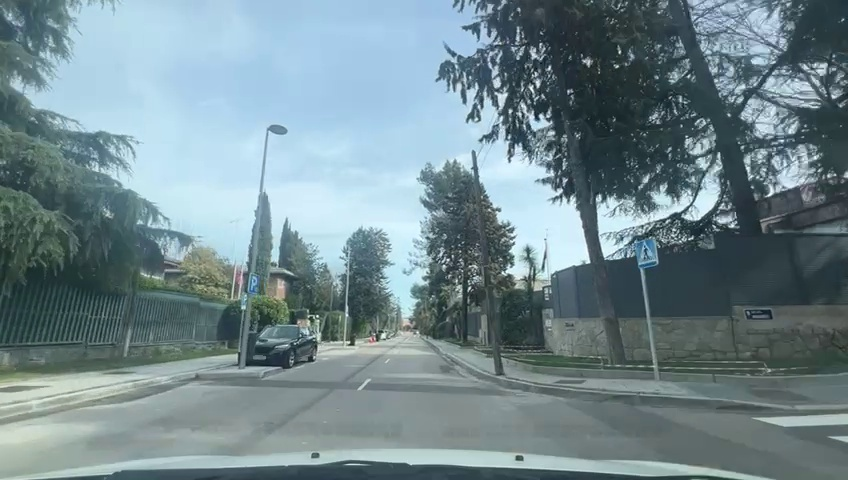
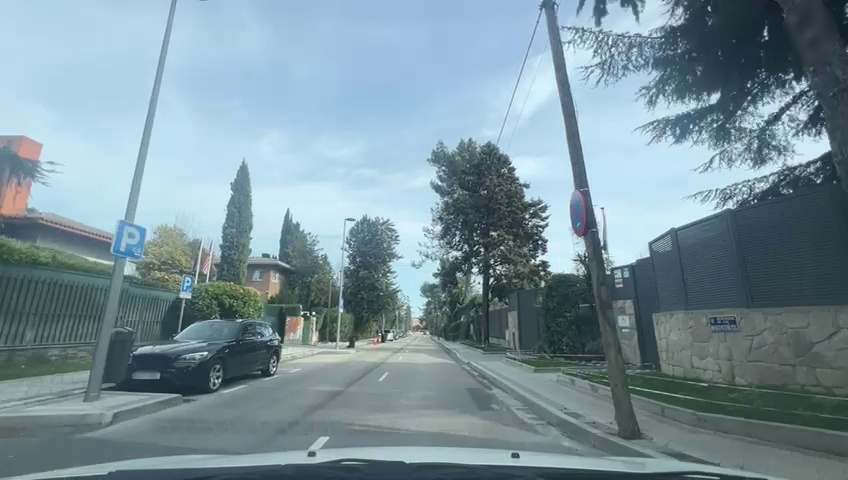
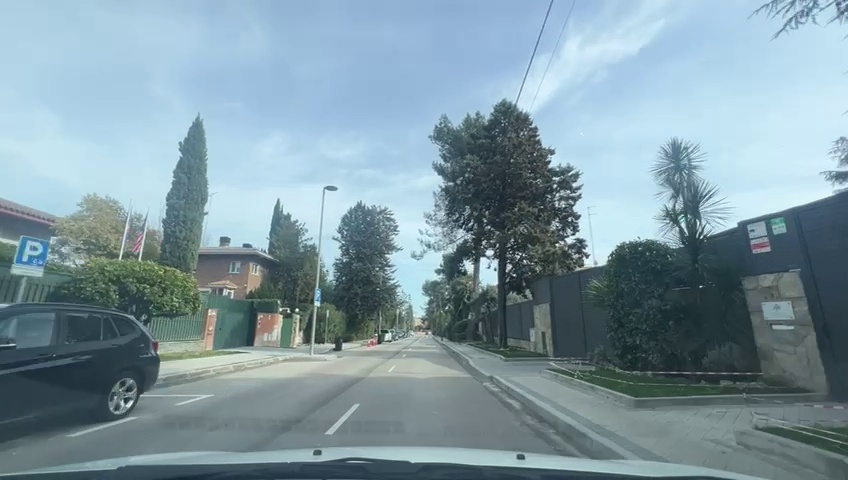
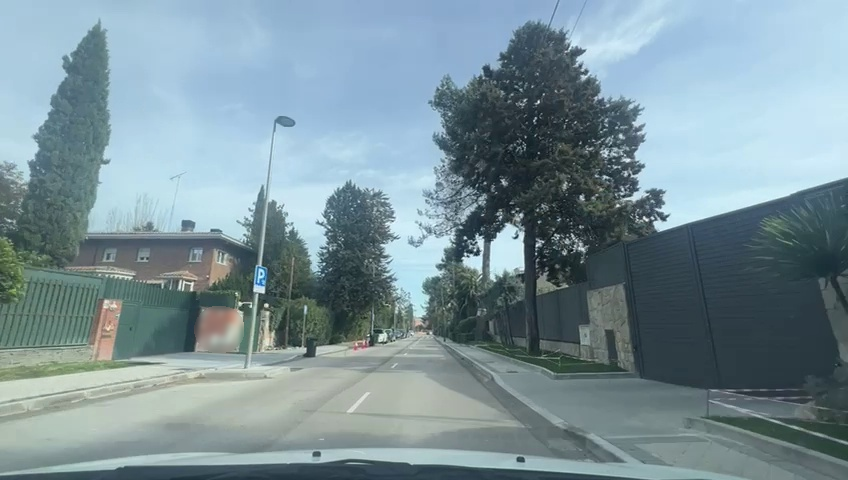
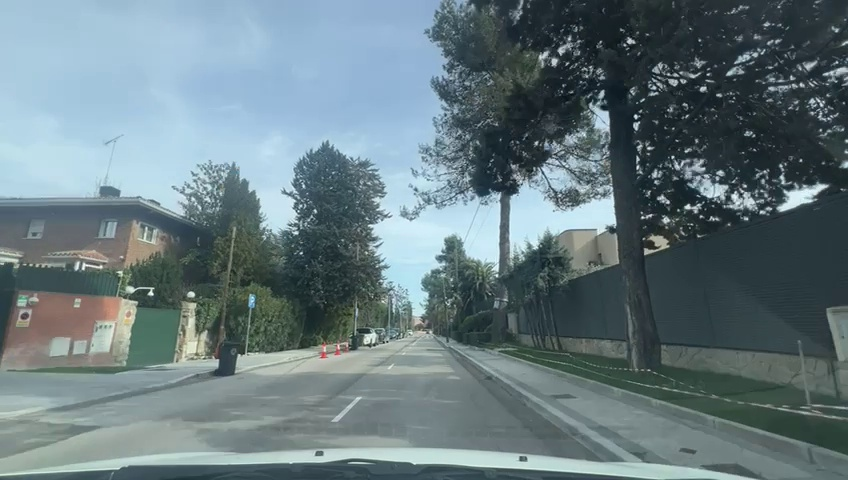
Situation: empty
Question: Is the ego vehicle entering or exiting a highway?
Answer: No
Reasoning: The ego vehicle is in a urban road indicated by parked cars, houses and trees

Situation: empty
Question: Are speed bumps, crosswalks, or construction-related obstacles present in the ego lane?
Answer: No
Reasoning: No speed bumps nor crossawalks or anything related to construction is visible just a normal urban road

Situation: empty
Question: Do you observe any red traffic light regulating the ego lane?
Answer: No
Reasoning: There is not a single traffic light presetn in the urban road the ego car is travelling on

Situation: empty
Question: Is the ego vehicle positioned in a dedicated right-turn lane before the traffic light?
Answer: No
Reasoning: The ego car is travelling on the rightmost lane of a urban road with no turn visble in the scene